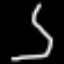
Label: mushroom